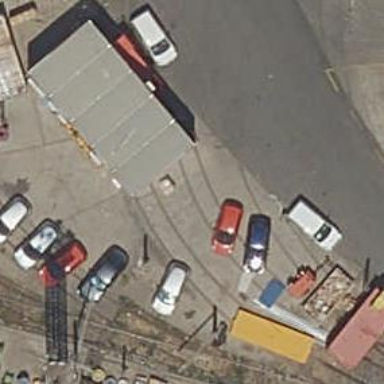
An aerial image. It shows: Yard meant for services.